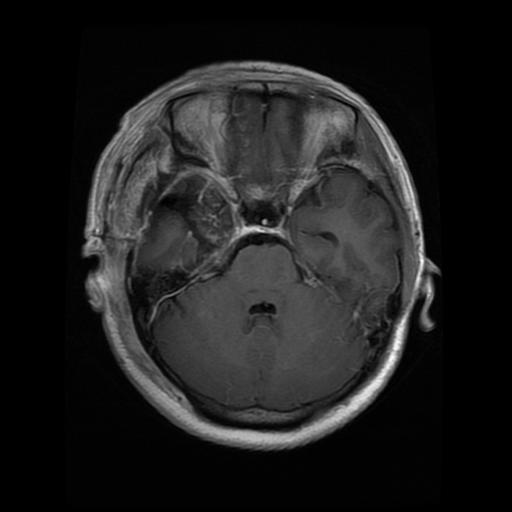
Label: glioma